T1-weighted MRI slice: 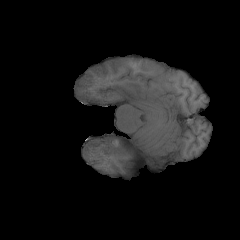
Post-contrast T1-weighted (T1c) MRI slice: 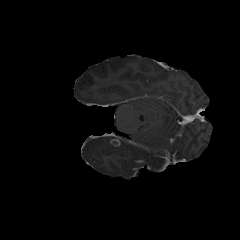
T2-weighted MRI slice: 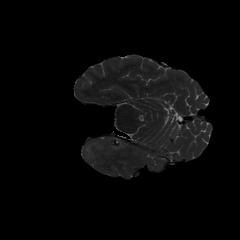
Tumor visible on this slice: yes